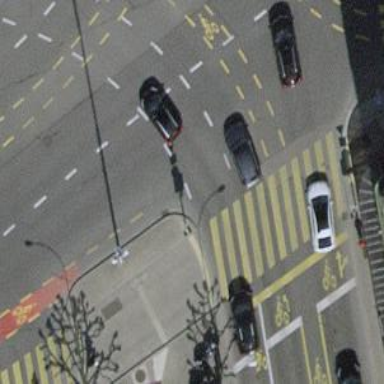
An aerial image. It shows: Asphalt residential road with dedicated cycle lane.